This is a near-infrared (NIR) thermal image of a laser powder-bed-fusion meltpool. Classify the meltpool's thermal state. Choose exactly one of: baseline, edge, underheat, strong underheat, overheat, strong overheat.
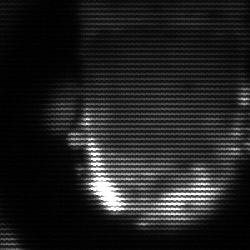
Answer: baseline